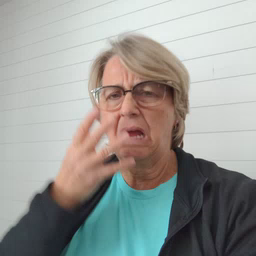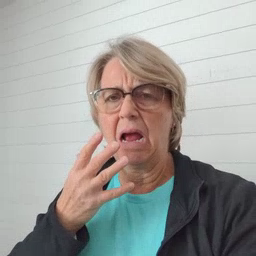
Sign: sad